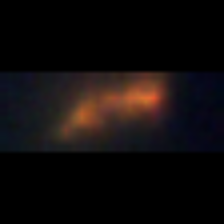
Taxon: Chaetoceros
Group: Diatoms